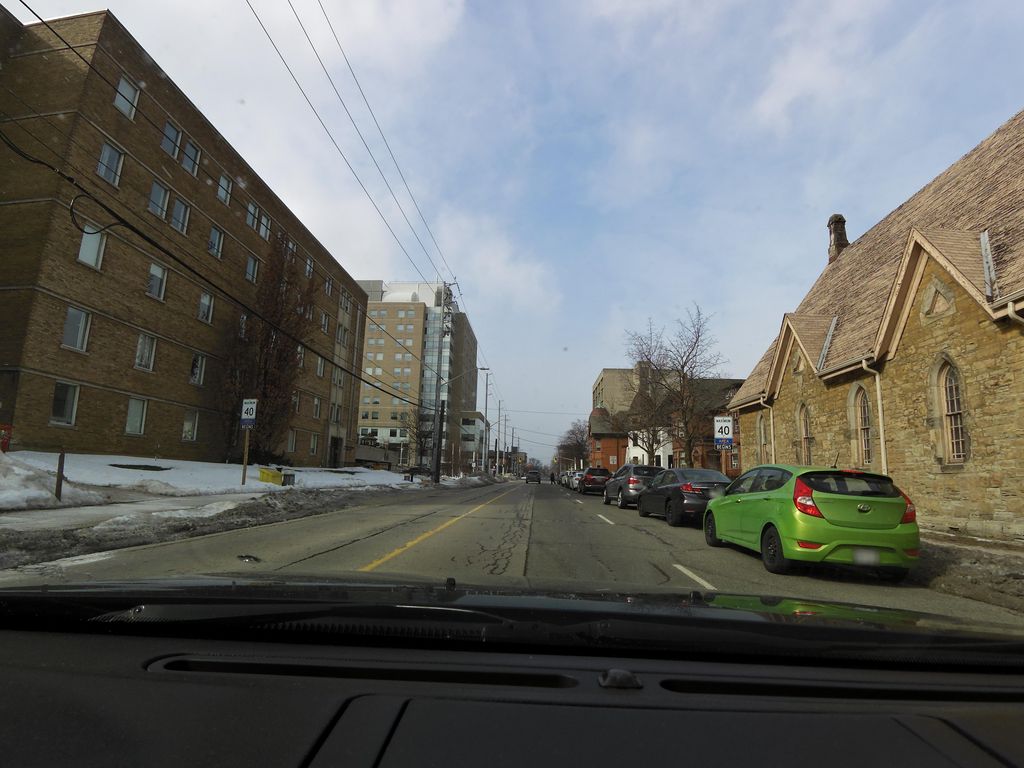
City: hamilton